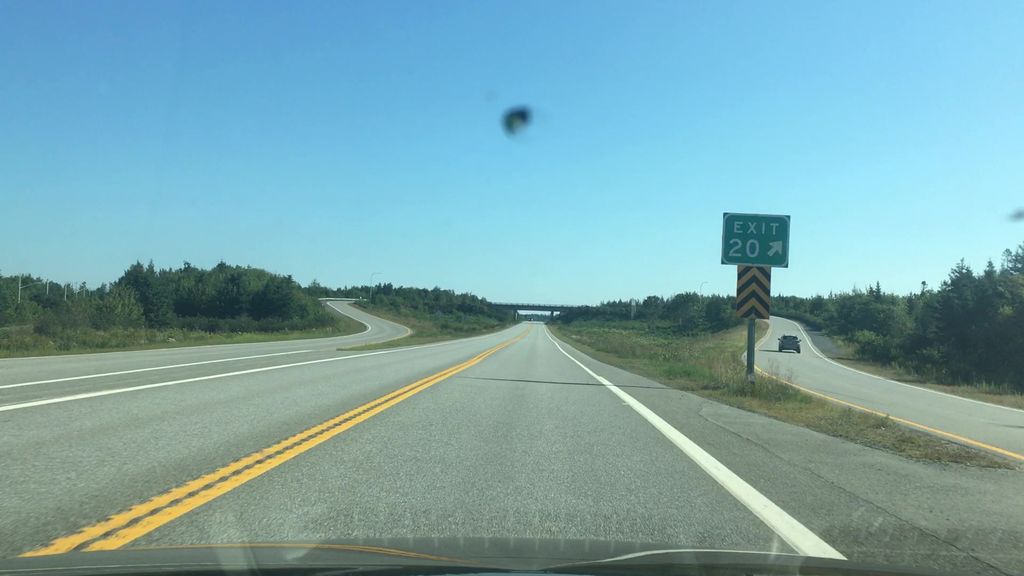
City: halifax